Field crop: tomato
Growth stage: 2
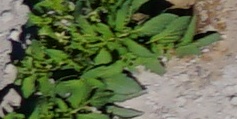
Species: tomato